【题型】证明题　【知识点】立体几何　【难度】medium
如图，在正方体 \(ABCD-A_1B_1C_1D_1\) 中，

\vspace{1em}

(1) 证明：\(B_1D \perp A_1C_1\);

(2) 证明：\(B_1D \perp\) 平面 \(A_1BC_1\);

(3) 若正方体的棱长为 1，求点 \(B_1\) 到平面 \(A_1BC_1\) 的距离.

\vspace{1em}
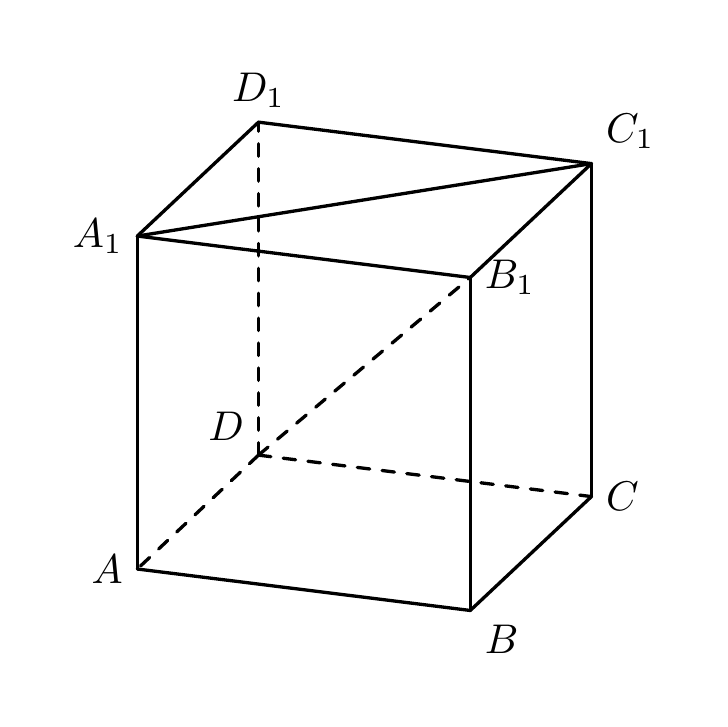
【解答】

\textbf{【答案】}
(1) 证明见解析;
(2) 证明见解析;
(3) \(\boldsymbol{\dfrac{\sqrt{3}}{3}}\).

\vspace{1em}

\textbf{【知识点】}
求点面距离、证明线面垂直、线面垂直证明线线垂直

\vspace{1em}

\textbf{【分析】}
(1) 求证 \(B_1D \perp A_1C_1\)，\(DD_1 \perp A_1C_1\)，利用线面垂直的判定定理和性质定理可证;
(2) 求证 \(BC_1 \perp\) 平面 \(B_1CD\)，进而得出 \(B_1D \perp BC_1\)，再利用线面垂直的判定定理即可;
(3) 利用等体积 \(V_{B_1-A_1C_1B} = V_{B-A_1B_1C_1}\) 计算即可.

\vspace{1em}

\textbf{【详解】}

(1) 连接 \(B_1D_1\)，因 \(ABCD-A_1B_1C_1D_1\) 为正方体，则 \(DD_1 \perp\) 平面 \(A_1B_1C_1D_1\)，\(B_1D_1 \perp A_1C_1\)，

因 \(A_1C_1 \subset\) 平面 \(A_1B_1C_1D_1\)，则 \(DD_1 \perp A_1C_1\)，

又 \(B_1D_1 \cap DD_1 = D_1\)，\(B_1D_1, DD_1 \subset\) 平面 \(B_1D_1D\)，则 \(A_1C_1 \perp\) 平面 \(B_1D_1D\)，

又 \(B_1D \subset\) 平面 \(B_1D_1D\)，则 \(A_1C_1 \perp B_1D\);

\vspace{1em}

(2) 连接 \(B_1C\)，因 \(CD \perp\) 平面 \(BCC_1B_1\)，\(BC_1 \subset\) 平面 \(BCC_1B_1\)，则 \(CD \perp BC_1\)，

因 \(B_1C \perp BC_1\)，\(B_1C, CD \subset\) 平面 \(B_1CD\)，则 \(BC_1 \perp\) 平面 \(B_1CD\)，

又 \(B_1D \subset\) 平面 \(DCB_1\)，则 \(B_1D \perp BC_1\)，

因 \(A_1C_1 \perp B_1D\)，\(A_1C_1, BC_1 \subset\) 平面 \(A_1BC_1\)，则 \(B_1D \perp\) 平面 \(A_1BC_1\);

\vspace{1em}

(3) 设点 \(B_1\) 到平面 \(A_1BC_1\) 的距离为 \(d\)，

因 \(\triangle A_1BC_1\) 为等边三角形，且其边长为 \(\sqrt{2}\)，则
\[
S_{\triangle A_1C_1B} = \dfrac{\sqrt{3}}{4} \times \sqrt{2} \times \sqrt{2} = \dfrac{\sqrt{3}}{2},
\]

因 \(V_{B_1-A_1C_1B} = V_{B-A_1B_1C_1}\)，则 \(S_{\triangle A_1C_1B} \cdot d = BB_1 \cdot S_{\triangle A_1B_1C_1}\)，

则
\[
d = \dfrac{BB_1 \cdot S_{\triangle A_1B_1C_1}}{S_{\triangle A_1C_1B}} = \dfrac{1 \times \dfrac{1}{2} \times 1 \times 1}{\dfrac{\sqrt{3}}{2}} = \dfrac{\sqrt{3}}{3},
\]

则点 \(B_1\) 到平面 \(A_1BC_1\) 的距离为 \(\dfrac{\sqrt{3}}{3}\).

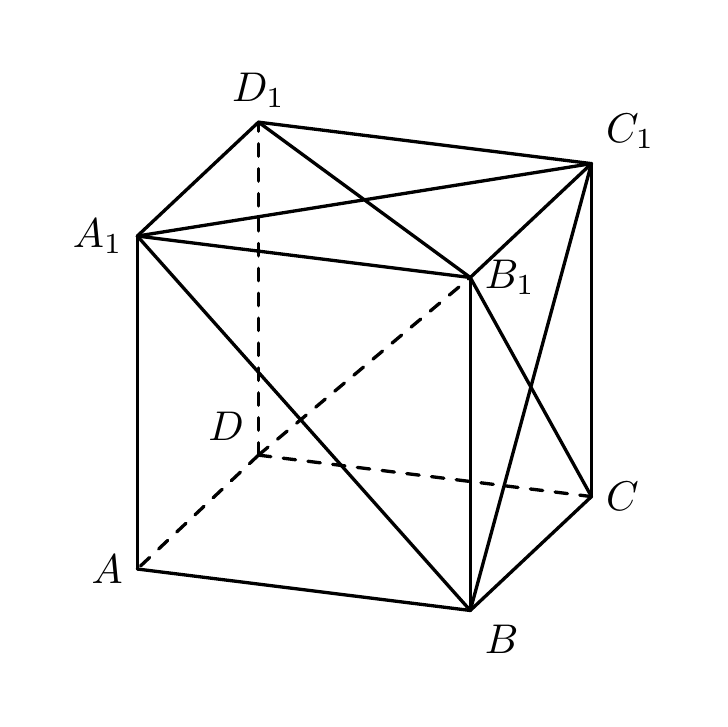